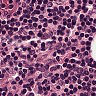
Metastatic tissue present: no